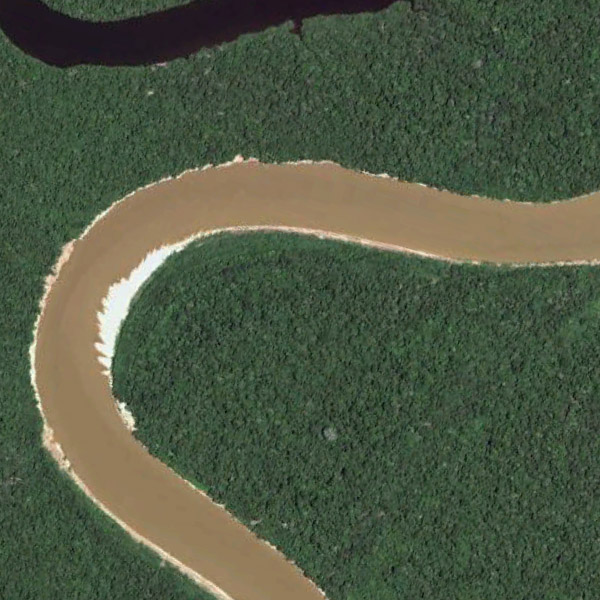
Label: River